Question: I'm still learning jQuery and would appreciate some pointers with this, as I think its simple but not sure how to do it quite.
See below my mark up generated by wordpress, its a side bar list for categorys with post count.
'''
<div id"sidebar-left">
<ul id="sidebar-categories">
<li class="list-header">Contents</li>
<li class="cat-item cat-item-3">
<a title="" href="x">News</a>
<span>1</span>
</li>
<li class="cat-item cat-item-4">
<a title="" href="x">Racing</a>
<span>4</span>
</li>
<li class="cat-item cat-item-1">
<a title="" href="x">Uncategorized</a>
<span>1</span>
</li>
</ul>
</div>
'''
Now this is all cool, but my span count is positioned absolute over the top of the a tag in the li.
Which means my problem is, when I hover my a tag, and then hover the span, my hover state of the a tag disappears. So I'm trying to activate the a tag :hover when I roll over the span.
Now I have managed to do this using the jQuery below...
'''
$("ul#sidebar-categories li span").hover(function() {
$("ul#sidebar-categories li a").css({
backgroundColor: "464848" // a tag hover bg color
});
}, function() {
$("ul#sidebar-categories li a").css({
backgroundColor: "daddd7" // a tag normal bg color
});
});
'''
But obviously as you can see, this will activate all the background colors of all the a tags in this sidebar-categories list.
This my attempt below to only get it to activate the a tag background color inside the current parent li. But it's not working. I've also tried parent but still no worky.
'''
$("ul#sidebar-categories li span").hover(function() {
$(this).children("ul#sidebar-categories li a").css({
backgroundColor: "464848" // a tag hover bg color
});
}, function() {
$(this).children("ul#sidebar-categories li a").css({
backgroundColor: "daddd7" // a tag normal bg color
});
});
'''
Also see screen shot below of the list ui so you can see why I need it to work this way.

So as your hovering the category list, and then mouse over the 'post count', the a:hover pseudo class is lost.
Thanks in advance.
Josh
//// Addition my CSS
'''
#sidebar-left ul {
font-family: 'HelveticaNeueMediumCond';
position: relative;
border-bottom: 1px solid #eef0eb;
padding: 21px 0 0;
list-style: none;
}
#sidebar-left ul li {
position: relative;
text-transform: uppercase;
padding: 0;
margin: 0;
overflow: hidden;
display: block;
height: 48px;
}
.list-header {
border-top: 1px solid #eef0eb !important;
border-bottom: 1px solid #c6c8c2 !important;
height: 15px !important;
padding: 7px 10px 5px !important;
background: #c4c7c2;
color: #fbfcfb;
font-size: 14px;
}
#sidebar-left ul li a {
width: 270px;
}
#sidebar-left ul li a {
height: 20px;
display: inline-block;
border-top: 1px solid #eef0eb;
border-bottom: 1px solid #c6c8c2;
text-decoration: none;
font-size: 20px;
padding: 13px 10px;
color: #464848;
text-shadow: #eef0ea 1px 1px 0;
outline: 0;
}
#sidebar-left ul li a:hover {
border-top: 1px solid #4c4e4c;
border-bottom: 1px solid #464848;
text-decoration: none;
color: #fbfcfb;
text-shadow: #2d2e2e 1px 1px 0;
background: #464848;
}
#sidebar-left ul li span {
position: absolute;
right: 10px;
background: #ffffff;
padding: 4px 0;
-webkit-border-radius: 7px;
-moz-border-radius: 7px;
border-radius: 7px;
font-size: 15px;
color: #2cbcf5;
height: 15px;
min-width: 24px;
text-align: center;
z-index: 2;
top: 0;
font-family: 'HelveticaNeueBoldCond';
margin: 12px 0;
-webkit-box-shadow: 0px 1px 0px 0px #cbcec8;
-moz-box-shadow: 0px 1px 0px 0px #cbcec8;
box-shadow: 0px 1px 0px 0px #cbcec8;
}
#sidebar-left ul li span:hover {
-webkit-box-shadow: 0px 1px 0px 0px #252525;
-moz-box-shadow: 0px 1px 0px 0px #252525;
box-shadow: 0px 1px 0px 0px #252525;
}
'''
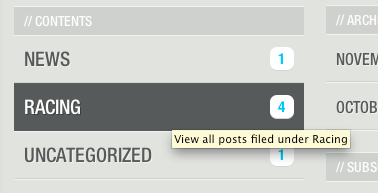
Answer: Is there a reason you can't activate the hover on the parent list items, rather than the anchor tag? If that doesn't work, you can use the .siblings() function to select all sibling DOM elements of the span. Try something like this:
'''
$("ul#sidebar-categories li span").hover(function() {
$(this).siblings().css({
backgroundColor: "464848" // a tag hover bg color
});
}, function() {
$(this).siblings().css({
backgroundColor: "daddd7" // a tag normal bg color
});
});
'''
This will select any immediate siblings and change their background color. If you need to further filter the elements, you can pass a CSS selector to the .siblings() function.